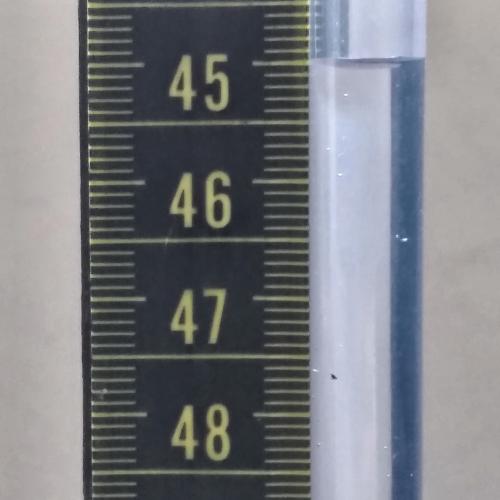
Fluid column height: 45.0 cm